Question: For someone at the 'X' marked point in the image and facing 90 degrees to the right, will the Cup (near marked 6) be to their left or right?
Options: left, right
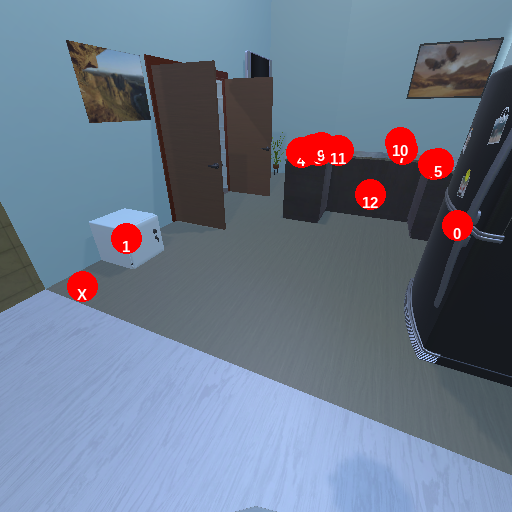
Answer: left